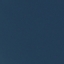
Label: SeaLake